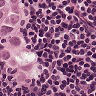
Metastatic tissue present: yes